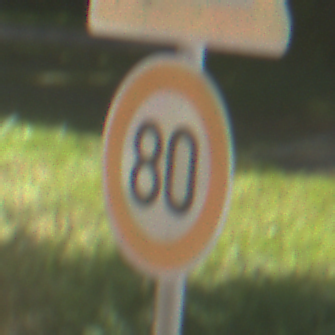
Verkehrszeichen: Geschwindigkeit80
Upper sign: Stau
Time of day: Midday
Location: Outdoor (RoadRail)
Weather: Clear
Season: NotSpecified
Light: Natural